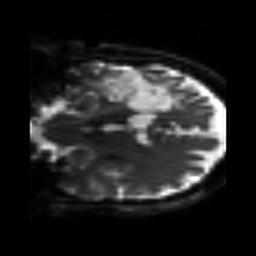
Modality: sbref
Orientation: coronal
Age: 58
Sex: male
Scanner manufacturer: siemens
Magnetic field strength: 3 T
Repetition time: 3.2 s
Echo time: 0.081 s